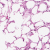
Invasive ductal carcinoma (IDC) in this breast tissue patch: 0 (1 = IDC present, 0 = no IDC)